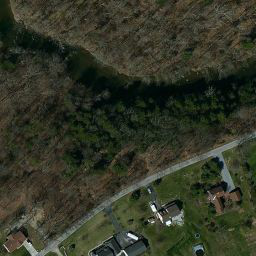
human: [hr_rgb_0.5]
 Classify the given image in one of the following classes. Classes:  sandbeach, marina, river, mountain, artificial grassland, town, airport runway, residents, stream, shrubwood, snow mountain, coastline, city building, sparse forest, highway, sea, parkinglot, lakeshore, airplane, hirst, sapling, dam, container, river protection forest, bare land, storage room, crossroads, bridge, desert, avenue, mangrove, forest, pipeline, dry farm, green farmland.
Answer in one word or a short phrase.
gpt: river